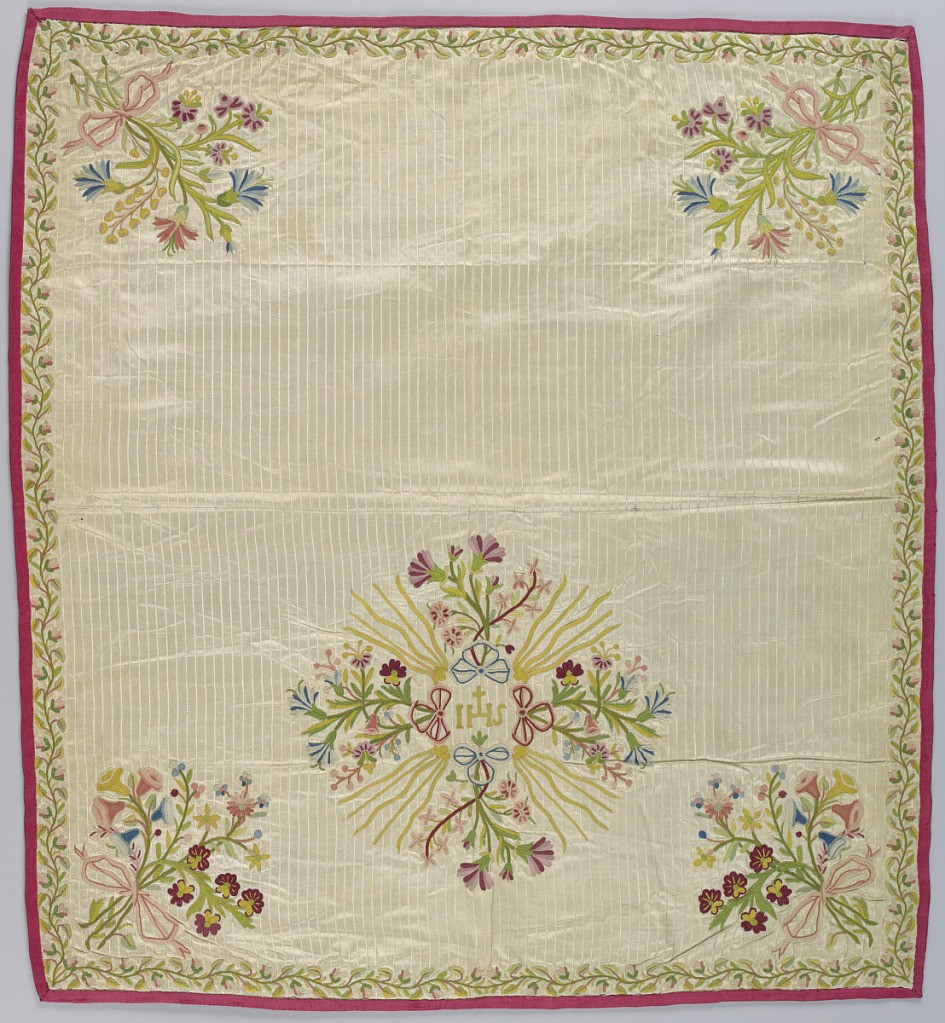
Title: Textile
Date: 18th century
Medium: silk on silk Technique: embroidered in chain stitch on satin weave
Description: Cream satin ground with vertical pencil stripes of weft floats, embroidered in bright pastels with bouquets tied with ribbon bow in four corners. Holy monogram surrounded by rays and flower sprays, lower center. Piped with bright pink ribbed silk lined with strie silk cloth of period.